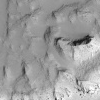
Atmospheric dust classification: not_dusty